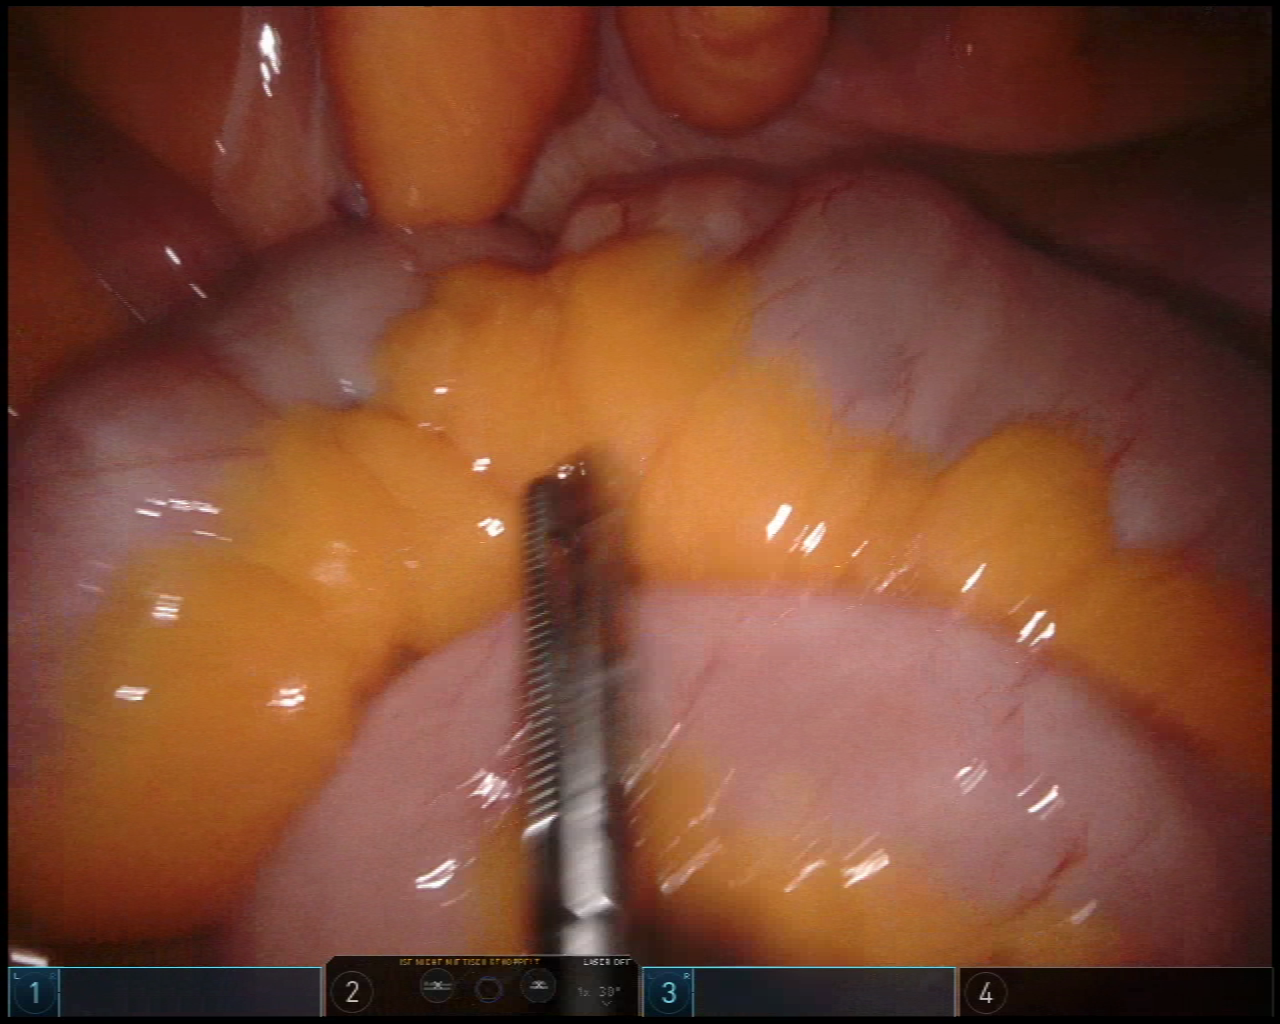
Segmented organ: small_intestine
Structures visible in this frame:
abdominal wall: yes
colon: no
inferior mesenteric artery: no
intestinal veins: no
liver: no
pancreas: no
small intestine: yes
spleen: no
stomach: no
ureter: no
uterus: no
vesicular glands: no